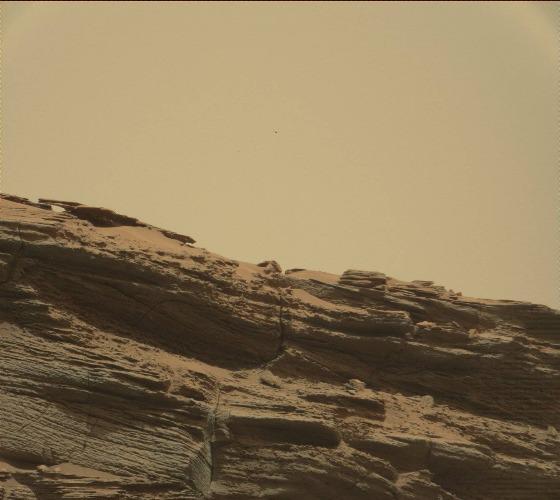
Terrain classes present: Bedrock, Shadow, Sky / Distant Mountains